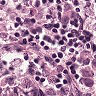
Metastatic tissue present: yes